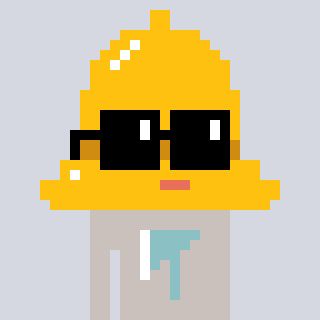
a pixel art character with square black sunglasses, a bell-shaped head and a foggrey-colored body on a cool background